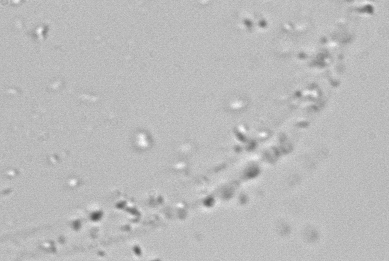
Label: Phaeocystis_debris